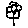
Label: flower